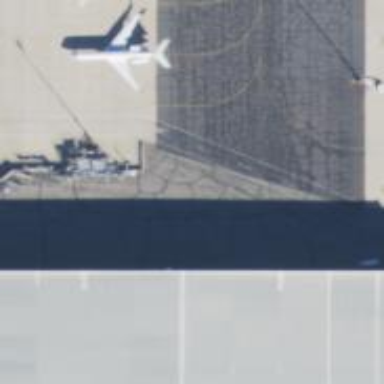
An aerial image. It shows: View of taxiway at the airport.